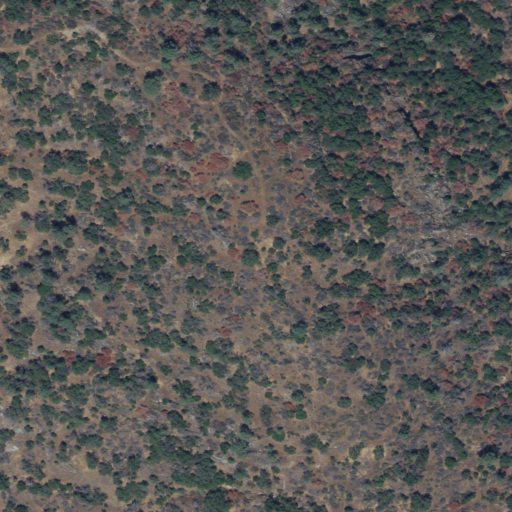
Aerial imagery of mountain in California named Fowler Mountain containing evergreen forest, shrub, and deciduous forest